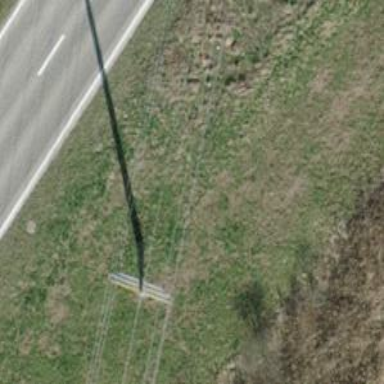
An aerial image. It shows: Power line is depicted.